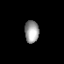
Tissue: prostate
Cell type: Fibroblasts
Senescence score: 0.6972
Nuclear area (px): 307
Mean DAPI intensity: 158.541